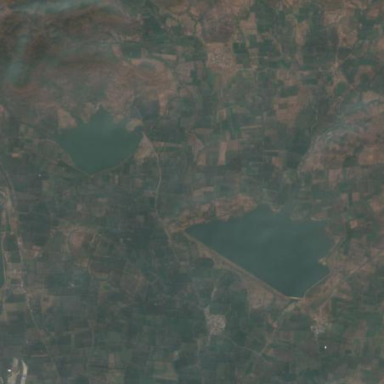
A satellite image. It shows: Reservoir of natural water.